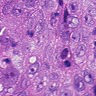
Metastatic tissue present: yes